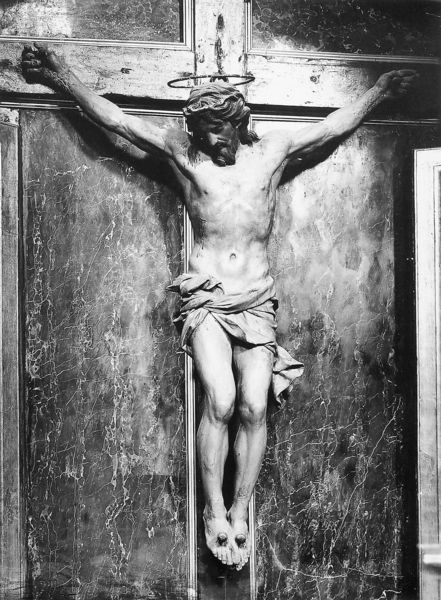
Titel: Kruzifix
Künstler: Alessandro Algardi
Standort: Rom, Palazzo del Governatorato, capella creta policroma (EU - I - Latium)
Schlagwörter: nackt, wunde, holz, tuch, bart, bibel, stein, tod, tot, kirche, risse, nagel, nägel, foto, blut, lendentuch, kreuz, altar, heiligenschein, hängend, christus, jesus, kreuzigung, leid, schmerz, kruzifix, dornenkrone, dornenkranz, nippel, lainentuch